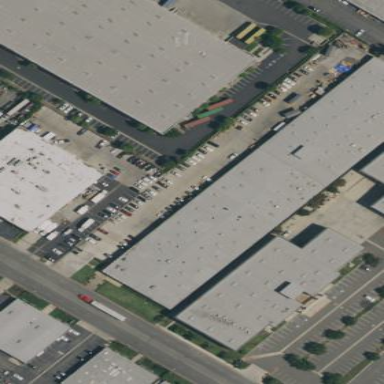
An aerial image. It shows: Industrial building.